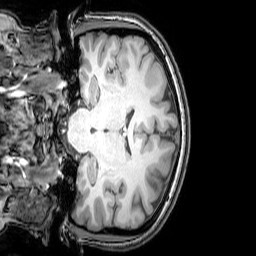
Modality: T1w
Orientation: coronal
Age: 25
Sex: female
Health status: healthy
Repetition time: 0.081 s
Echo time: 0.037 s